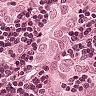
Metastatic tissue present: yes